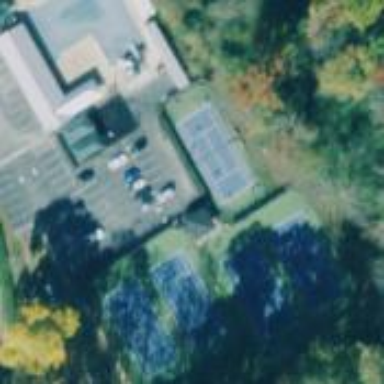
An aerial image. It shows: Tennis court on pitch designated for leisure land.